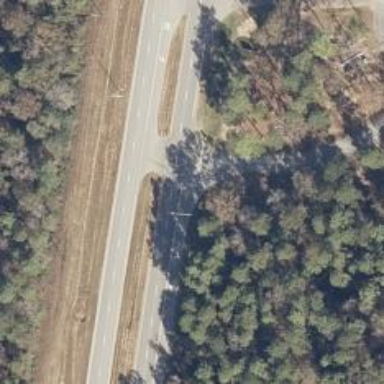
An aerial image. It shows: Trunk link highway.